高一 · 代数
函数 $f(x)=\log _{a}(x+2)(0<a<1)$ 的图象必不过 $(\quad)$
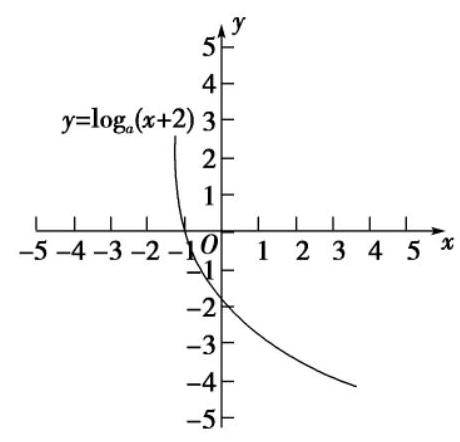
A. 第一象限
B. 第二象限
C. 第三象限
D. 第四象限
答案: A
解析:  $\because f(x)=\log _{a}(x+2)(0<a<1), \therefore$ 其图象如下图所示, 故选 $A$.